Question: I need to set my column property to NOT NULL, but I'm not able to set the property it produces the below error..
'''
ALTER TABLE CartReceBenif
ALTER COLUMN RecipientId int NOT NULL;
'''

> Msg 515, Level 16, State 2, Line 1 Cannot insert the value NULL into
column 'RecipientId', table 'test.dbo.CartReceBenif'; column does not
allow nulls. UPDATE fails. The statement has been terminated.
Can any one suggest what is the mistake..
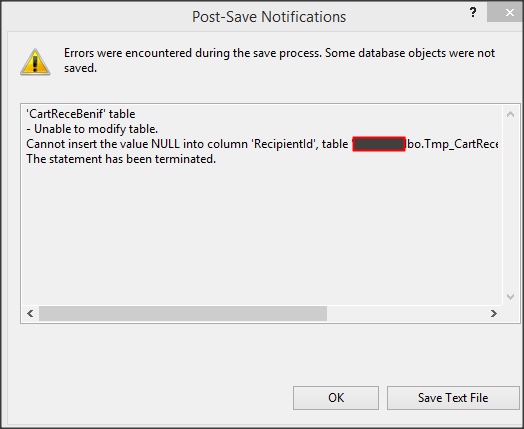
Answer: Possible data present in this table and null values in this column. Try to update table, set values in this column to 1 for example before altering. Or just remove all data from the table before altering.